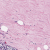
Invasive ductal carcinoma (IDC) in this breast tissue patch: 0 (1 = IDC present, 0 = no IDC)